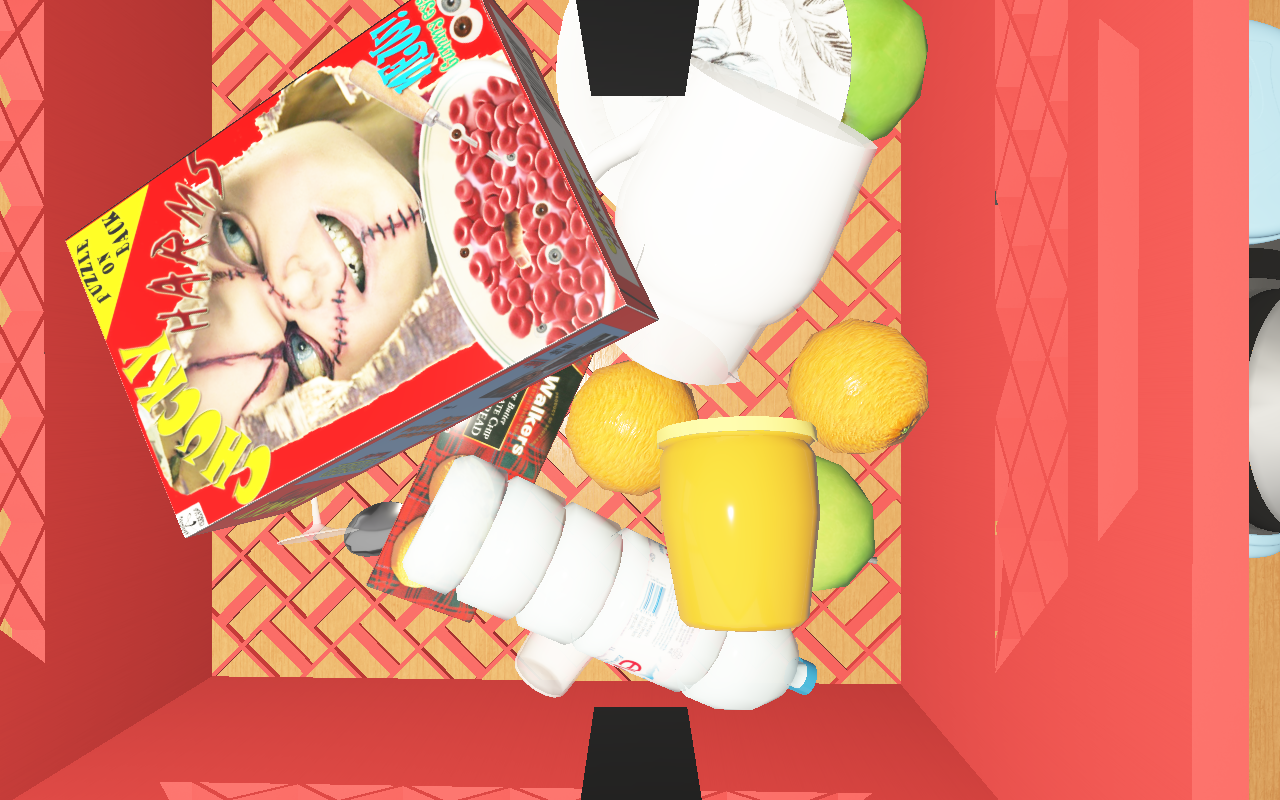
Objects in the scene:
carafe
water bottle
apple
orange
spoon
glass
wineglass
cereal box